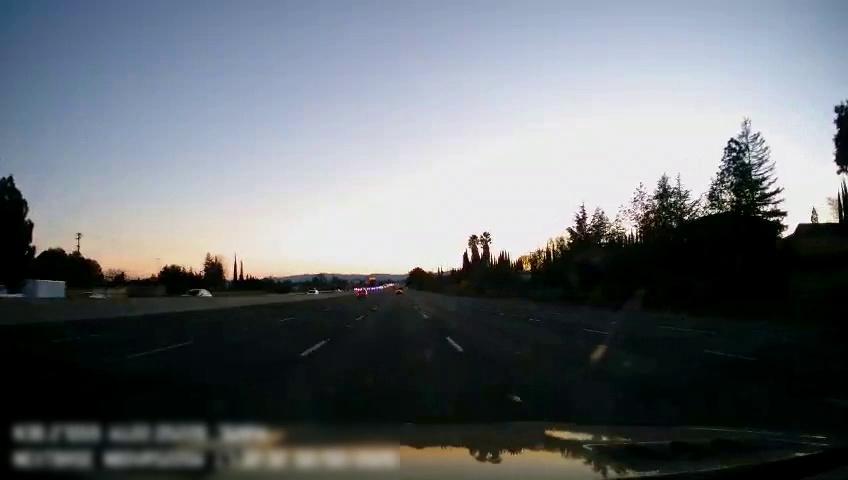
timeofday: Day
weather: Sunny
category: Drivable Space
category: Vehicles | SUV
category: Vehicles | Truck
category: Vehicles | Car
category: Vehicles | SUV
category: Vehicles | SUV
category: Lanes | Current Lane
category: Lanes | Alternate Lane
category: Lanes | Alternate Lane
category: Lanes | Current Lane
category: Lanes | Alternate Lane
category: Lanes | Alternate Lane
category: Lanes | Alternate Lane